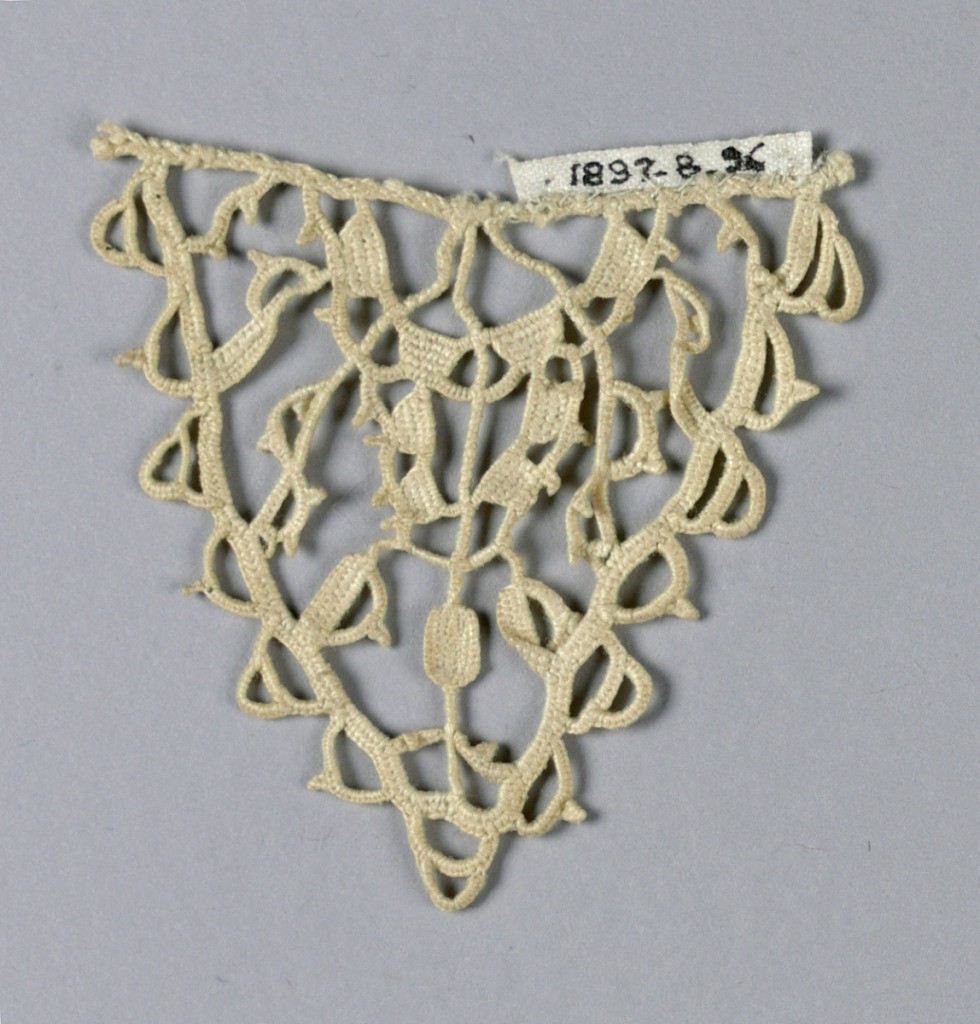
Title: Fragment
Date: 16th century
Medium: linen Technique: needle lace (reticella)
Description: Triangular piece of reticella has a geometric design and buttonholed scallops on two sides.